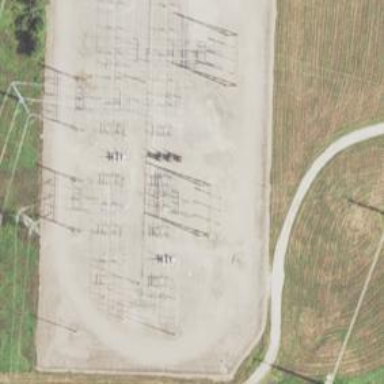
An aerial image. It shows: Switch for power supply.